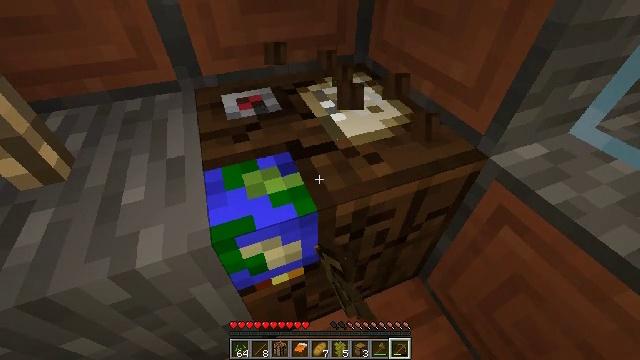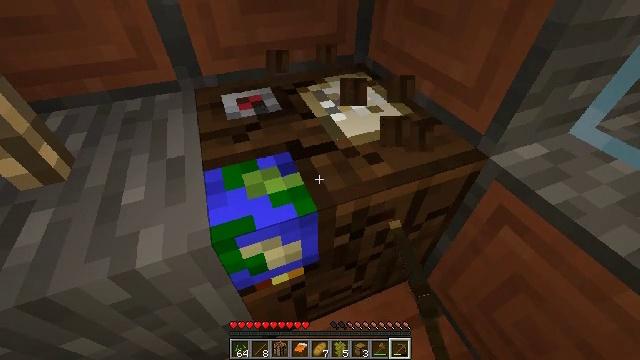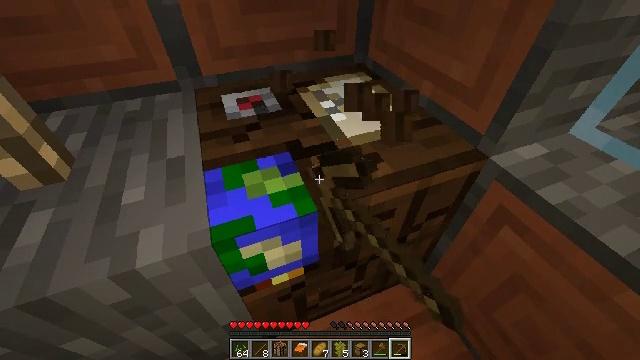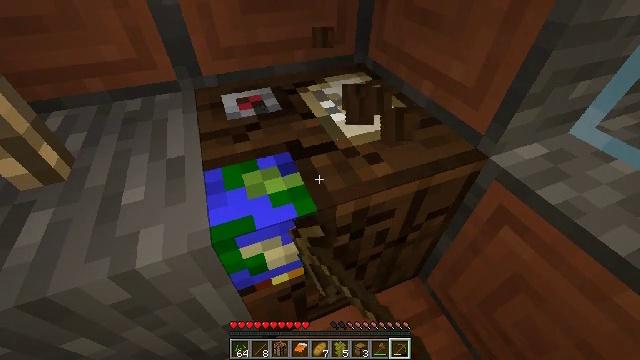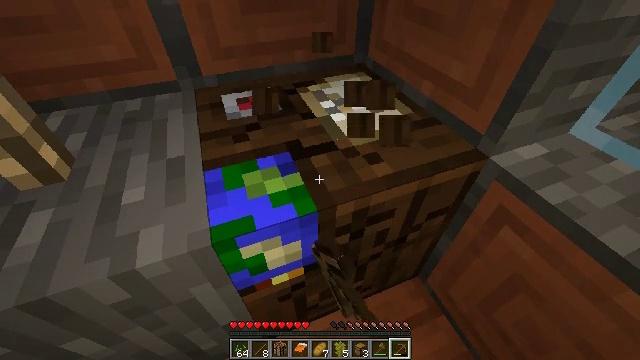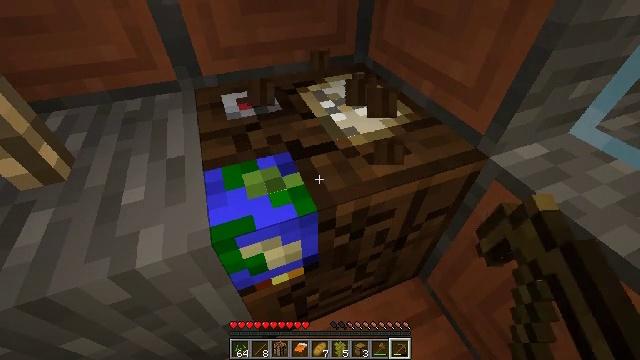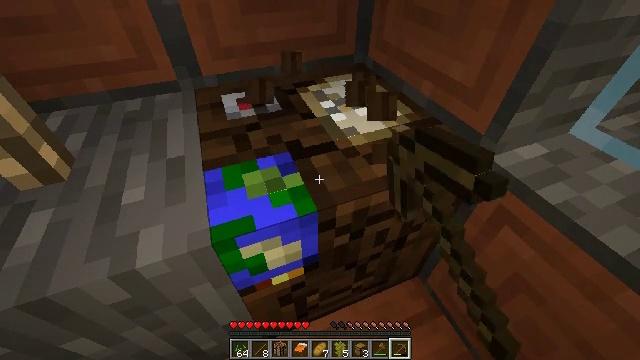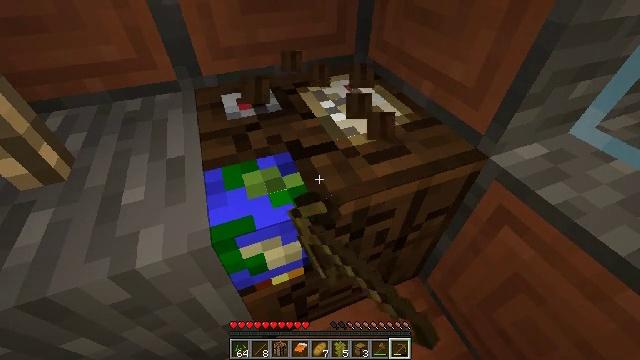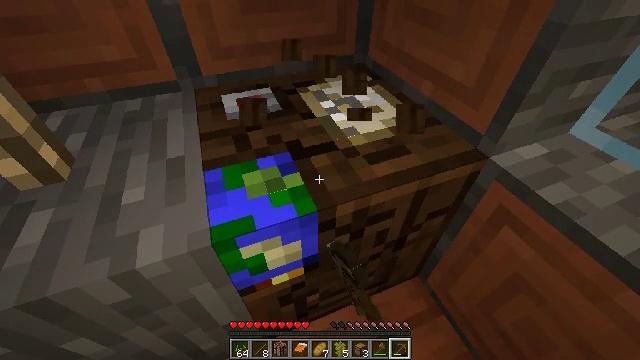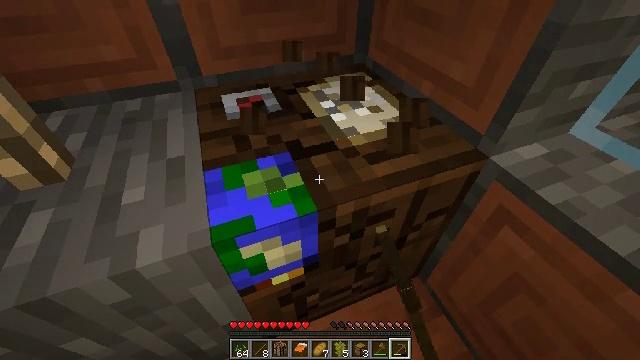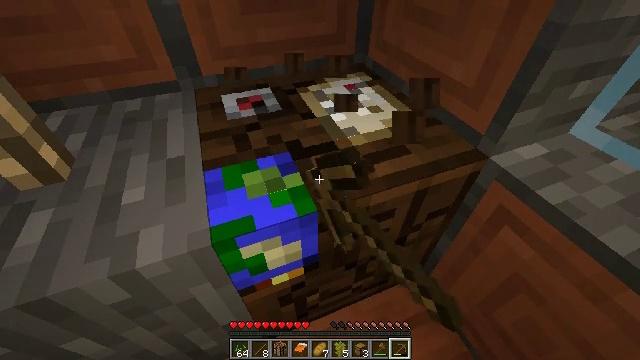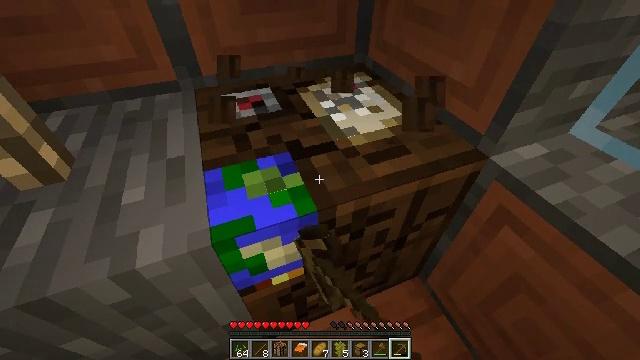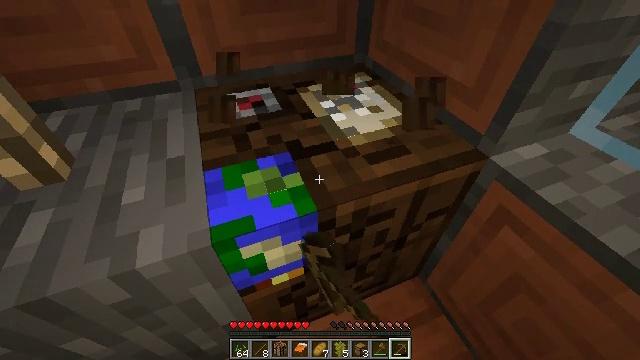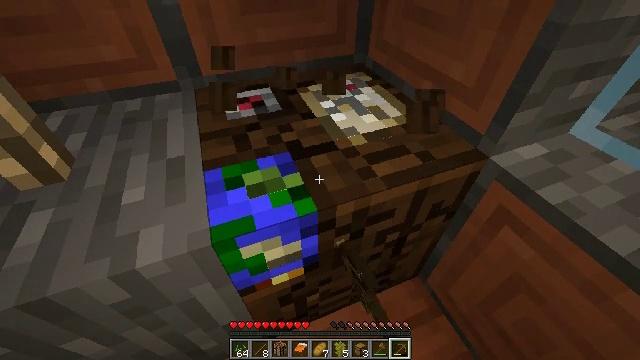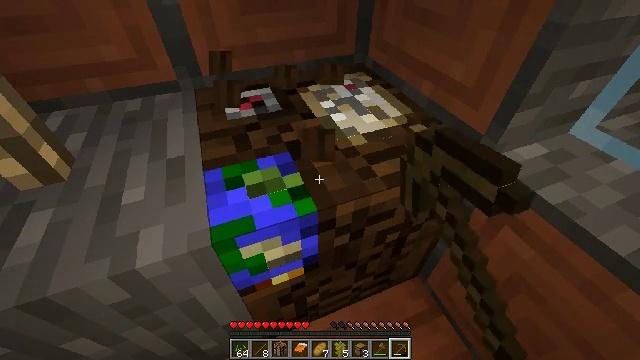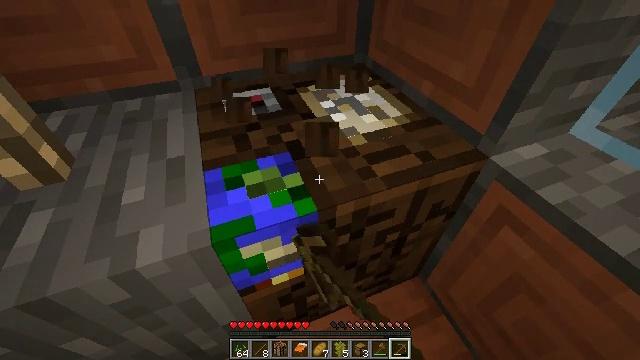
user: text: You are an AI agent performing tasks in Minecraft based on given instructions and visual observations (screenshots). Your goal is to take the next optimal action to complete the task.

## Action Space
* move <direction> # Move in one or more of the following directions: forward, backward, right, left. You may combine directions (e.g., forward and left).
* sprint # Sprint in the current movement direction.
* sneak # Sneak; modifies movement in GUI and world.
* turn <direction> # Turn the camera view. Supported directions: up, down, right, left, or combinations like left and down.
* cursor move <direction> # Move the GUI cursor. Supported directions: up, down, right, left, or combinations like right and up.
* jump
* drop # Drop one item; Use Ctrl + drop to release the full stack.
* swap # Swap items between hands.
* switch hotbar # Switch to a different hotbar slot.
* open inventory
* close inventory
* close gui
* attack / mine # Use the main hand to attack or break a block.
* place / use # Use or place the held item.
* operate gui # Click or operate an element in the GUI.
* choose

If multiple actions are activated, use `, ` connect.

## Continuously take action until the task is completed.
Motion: motion action
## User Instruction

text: Get the cartography table into your inventory.
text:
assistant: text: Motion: attack / mine
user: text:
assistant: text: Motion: attack / mine
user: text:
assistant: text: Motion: attack / mine
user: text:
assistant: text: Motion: attack / mine
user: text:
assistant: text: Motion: attack / mine
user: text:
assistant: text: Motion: attack / mine
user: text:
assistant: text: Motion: attack / mine
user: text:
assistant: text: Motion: attack / mine
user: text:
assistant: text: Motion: attack / mine
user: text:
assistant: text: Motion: attack / mine
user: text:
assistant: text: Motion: attack / mine
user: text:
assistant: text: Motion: attack / mine
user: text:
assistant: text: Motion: attack / mine
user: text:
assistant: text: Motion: attack / mine
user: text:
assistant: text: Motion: attack / mine
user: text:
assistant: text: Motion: attack / mine
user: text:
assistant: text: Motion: attack / mine
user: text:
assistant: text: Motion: attack / mine
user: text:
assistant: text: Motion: attack / mine
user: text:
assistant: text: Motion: attack / mine
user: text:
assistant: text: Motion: turn left and down, attack / mine
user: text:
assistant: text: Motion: turn left, attack / mine
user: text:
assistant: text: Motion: attack / mine
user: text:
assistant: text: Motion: attack / mine
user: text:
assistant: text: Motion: turn left, attack / mine
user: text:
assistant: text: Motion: turn left, attack / mine
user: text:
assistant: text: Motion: turn left, attack / mine
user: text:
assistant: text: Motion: turn left, attack / mine
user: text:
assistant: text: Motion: attack / mine
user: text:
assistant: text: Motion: attack / mine